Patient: sex F, age 71
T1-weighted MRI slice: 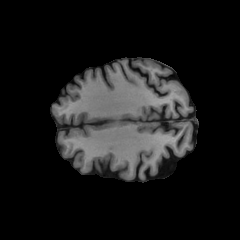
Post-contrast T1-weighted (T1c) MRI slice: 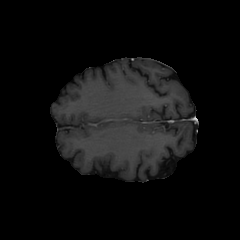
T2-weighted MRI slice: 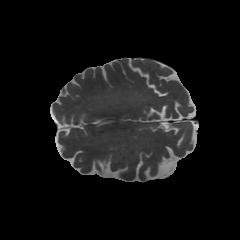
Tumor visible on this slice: no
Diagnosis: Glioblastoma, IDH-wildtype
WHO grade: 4